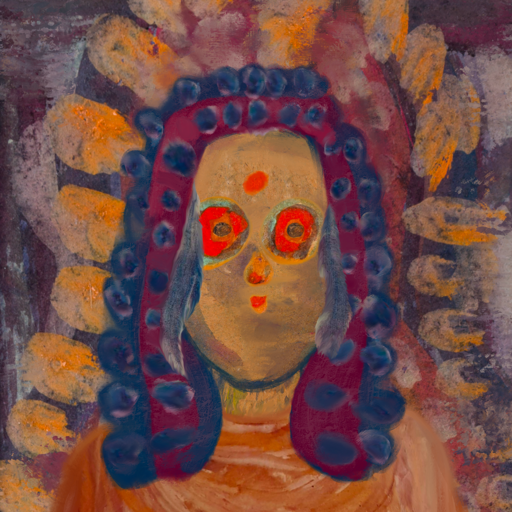
Background: Doll, Head And Neck Front: In_The_Sun, Face Front: Sisters, Bust: Pious_Lady, Hair Front: Hill_Girl, Head Accessory: Blank, Second Necklace: Blank, Necklace: Blank, Baby: Blank